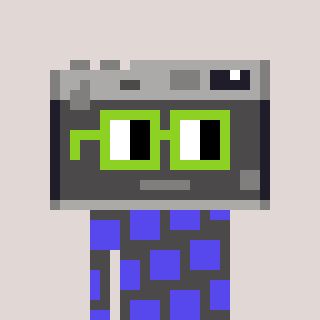
a pixel art character with square light green glasses, a camera-shaped head and a grayscale-colored body on a warm background